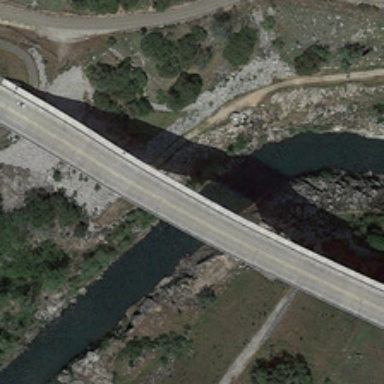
A bridge is over a river with some green trees are in two sides sparsely .